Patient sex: M
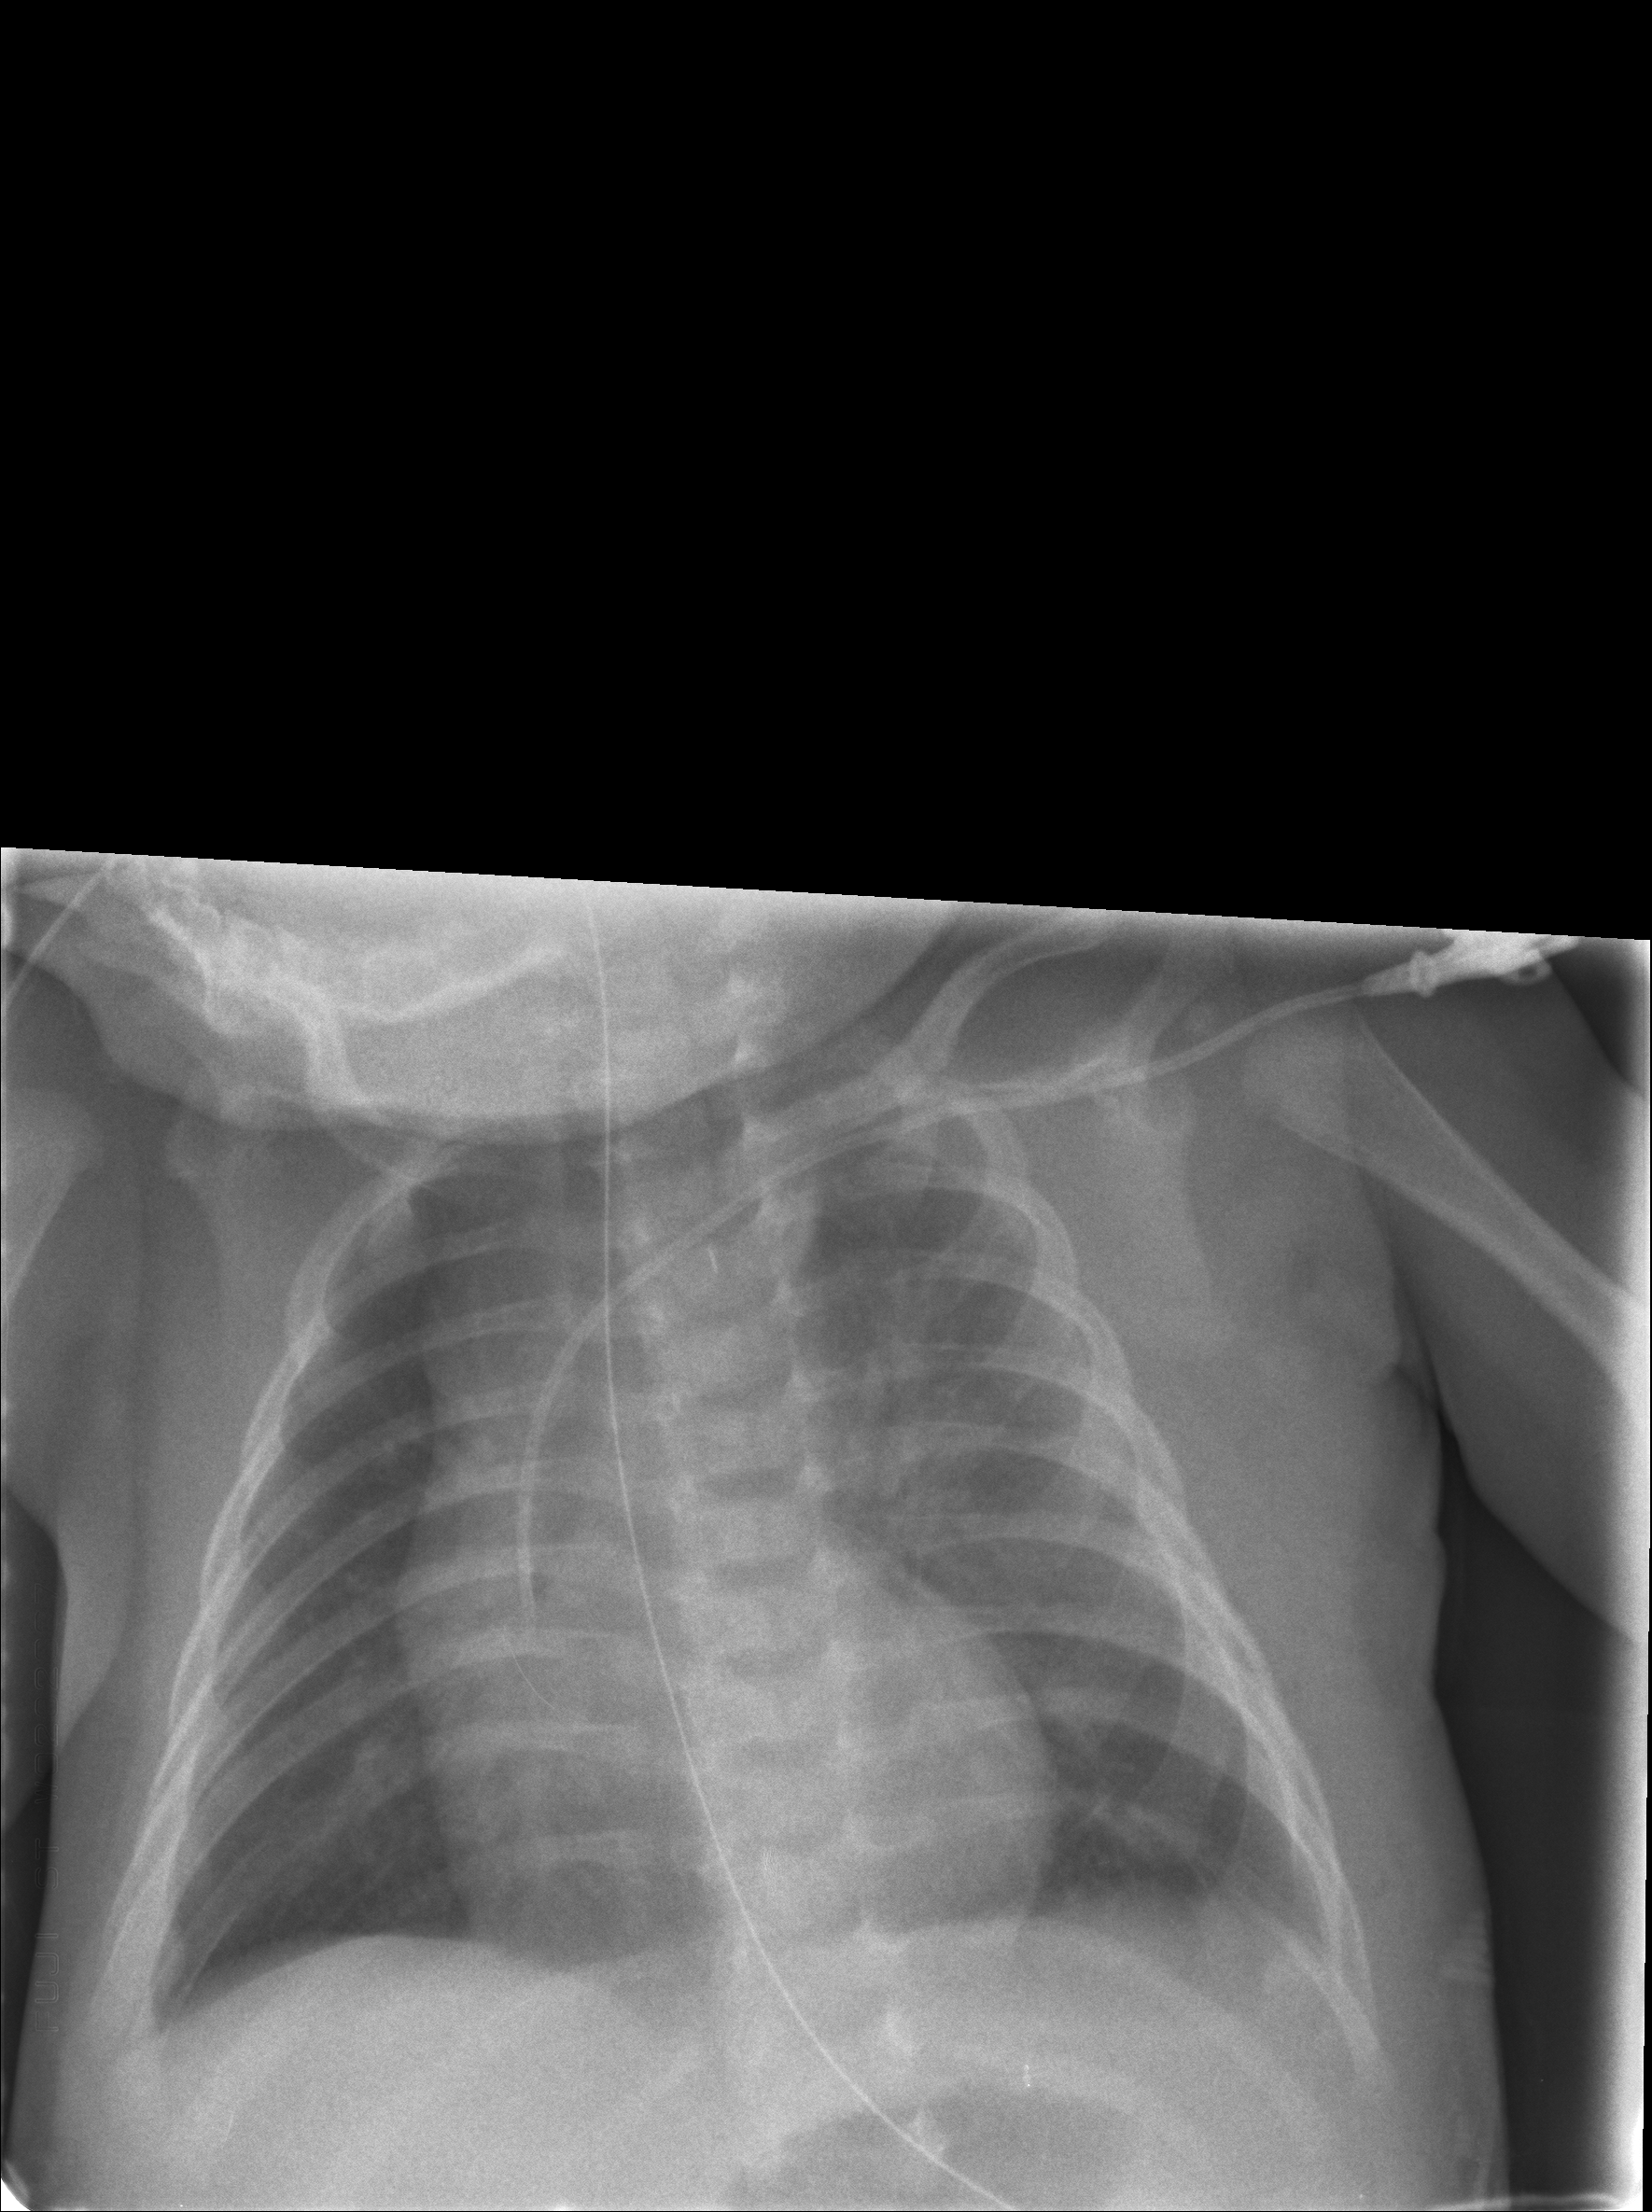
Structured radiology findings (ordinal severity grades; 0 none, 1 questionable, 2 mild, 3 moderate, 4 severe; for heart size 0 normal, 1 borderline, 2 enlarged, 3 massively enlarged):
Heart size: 0
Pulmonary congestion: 0
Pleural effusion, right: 0
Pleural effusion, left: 0
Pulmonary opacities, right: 0
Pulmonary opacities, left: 1
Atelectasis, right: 0
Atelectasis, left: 0